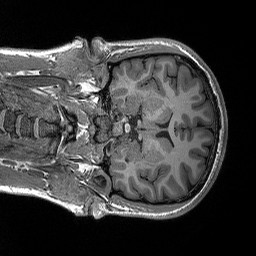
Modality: T1w
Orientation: coronal
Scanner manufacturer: siemens
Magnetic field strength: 3 T
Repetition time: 2.3 s
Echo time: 0.00298 s